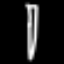
Label: pencil